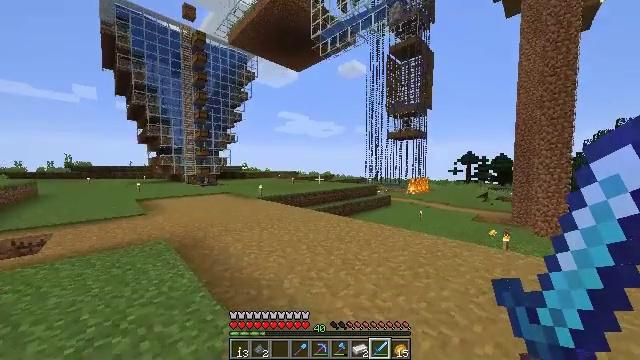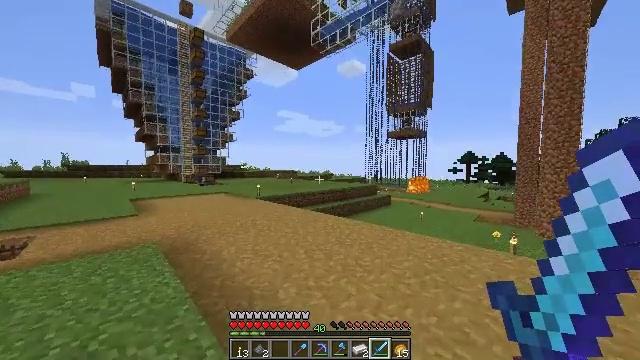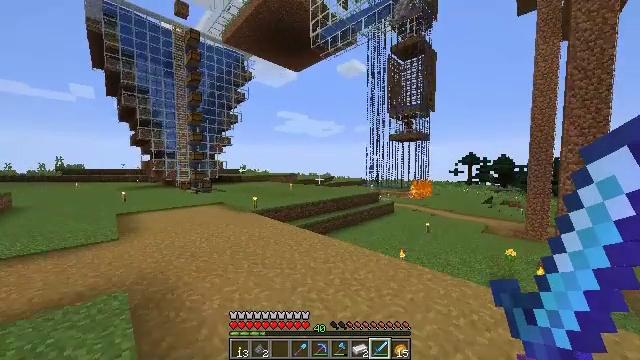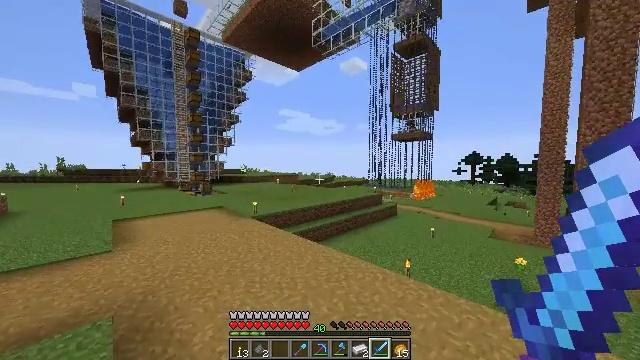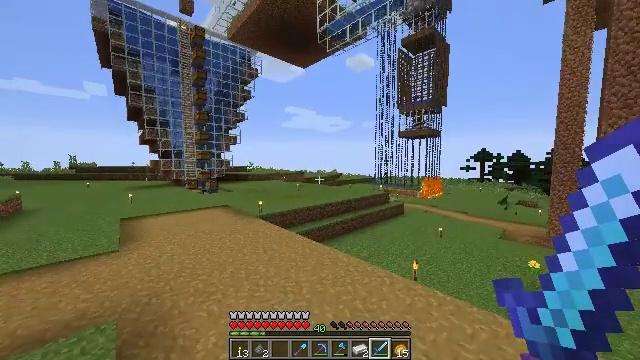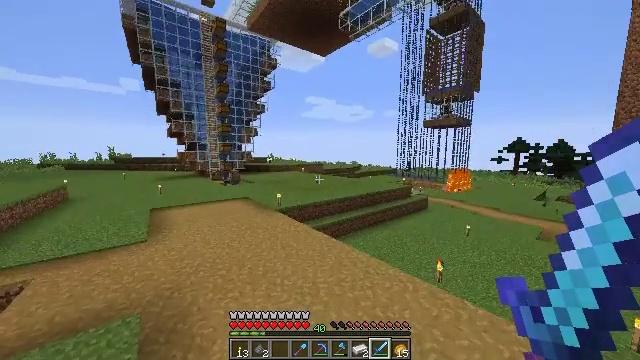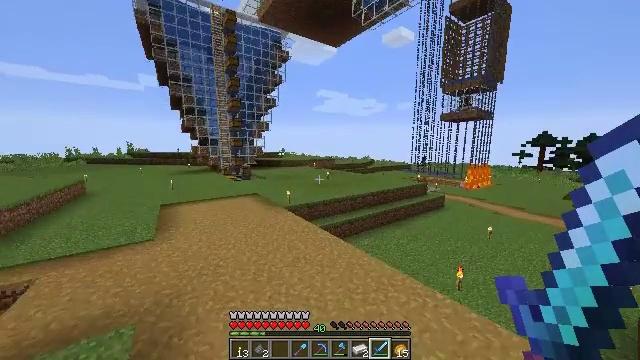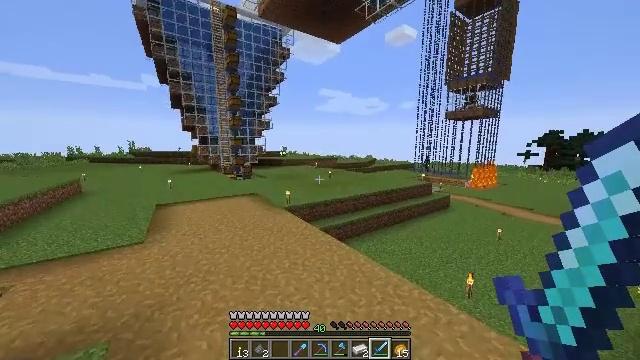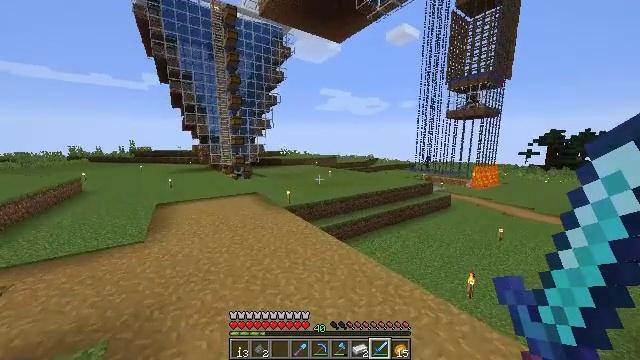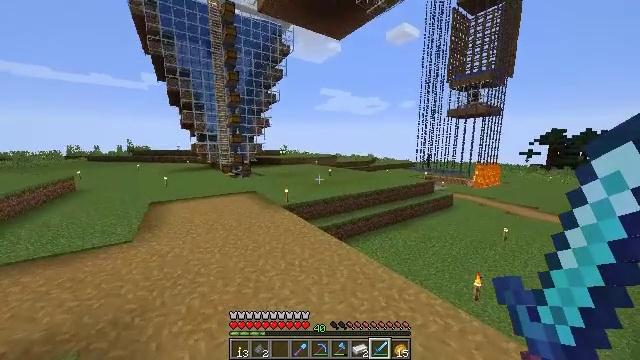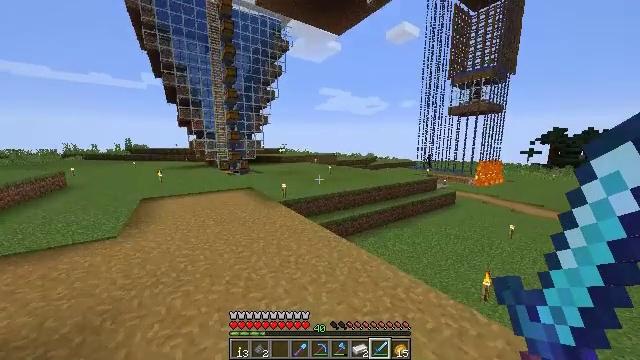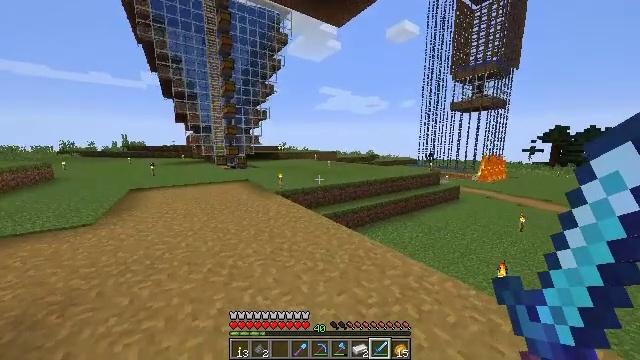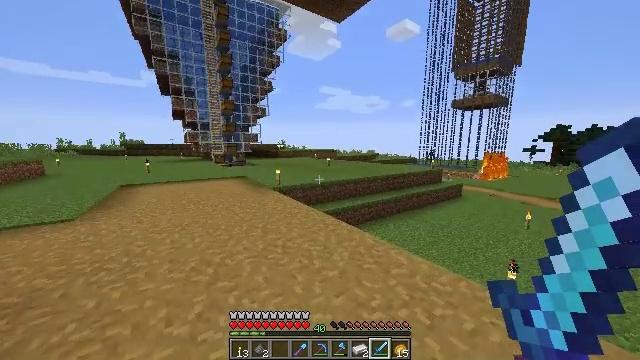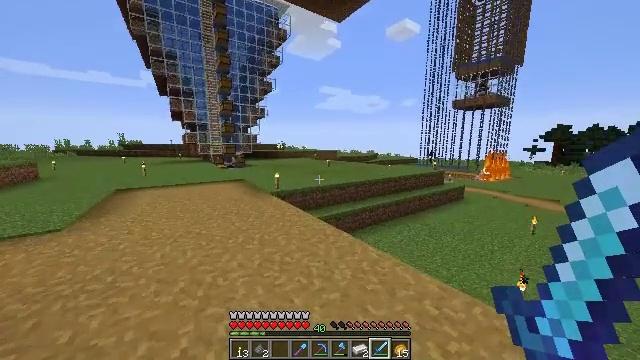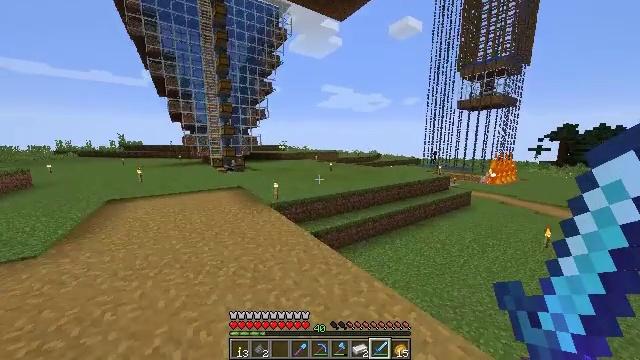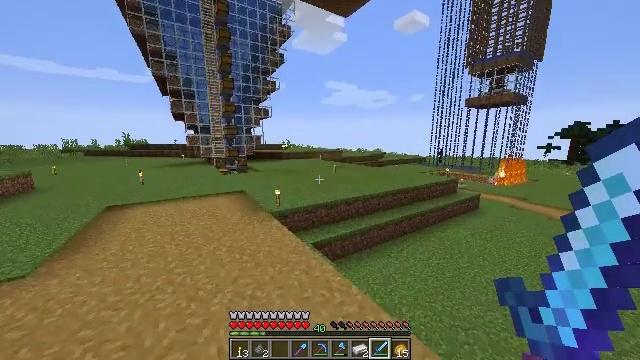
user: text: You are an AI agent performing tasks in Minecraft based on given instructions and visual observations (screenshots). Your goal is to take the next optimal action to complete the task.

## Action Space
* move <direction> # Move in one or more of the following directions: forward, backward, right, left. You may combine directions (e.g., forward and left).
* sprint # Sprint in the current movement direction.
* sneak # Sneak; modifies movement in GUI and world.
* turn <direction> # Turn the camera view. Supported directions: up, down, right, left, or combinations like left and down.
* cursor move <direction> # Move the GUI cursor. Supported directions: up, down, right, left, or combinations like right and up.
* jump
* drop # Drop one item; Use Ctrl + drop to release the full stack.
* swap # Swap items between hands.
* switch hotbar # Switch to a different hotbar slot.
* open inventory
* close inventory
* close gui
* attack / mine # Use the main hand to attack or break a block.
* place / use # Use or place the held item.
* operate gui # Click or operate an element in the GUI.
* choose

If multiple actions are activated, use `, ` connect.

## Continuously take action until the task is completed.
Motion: motion action
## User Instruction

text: Combine dried kelp in the crafting grid to make a dried kelp block.
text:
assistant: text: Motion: move forward, sprint, jump
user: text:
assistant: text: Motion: move forward, jump
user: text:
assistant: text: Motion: move forward, jump
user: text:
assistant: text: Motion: move forward, turn left, jump
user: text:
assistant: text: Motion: move forward, turn left and down, jump
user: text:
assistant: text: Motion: move forward, turn left and down, jump
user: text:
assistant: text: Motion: move forward, jump
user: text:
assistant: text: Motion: move forward, jump
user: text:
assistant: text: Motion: move forward, jump
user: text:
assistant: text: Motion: move forward, jump
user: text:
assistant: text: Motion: move forward, sprint, jump
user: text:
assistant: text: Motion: move forward, sprint, jump
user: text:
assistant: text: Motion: move forward, sprint, jump
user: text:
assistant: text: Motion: move forward, sprint, jump
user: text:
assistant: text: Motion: move forward, turn left, jump
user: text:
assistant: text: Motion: move forward, jump
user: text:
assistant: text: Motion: move forward, jump
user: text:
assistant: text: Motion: move forward, jump
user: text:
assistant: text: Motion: move forward, jump
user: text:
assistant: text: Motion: move forward, jump
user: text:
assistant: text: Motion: move forward, jump
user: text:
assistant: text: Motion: move forward, turn left, jump
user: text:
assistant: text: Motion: move forward, jump
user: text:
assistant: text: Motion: move forward, jump
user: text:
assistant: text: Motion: move forward, jump
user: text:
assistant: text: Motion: move forward, sprint, jump
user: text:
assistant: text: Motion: move forward, sprint, jump
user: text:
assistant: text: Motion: move forward, sprint, jump
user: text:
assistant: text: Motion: move forward, sprint, jump
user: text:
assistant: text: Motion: move forward, turn left, jump